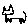
Label: cat